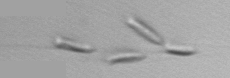
Label: Dinobryon